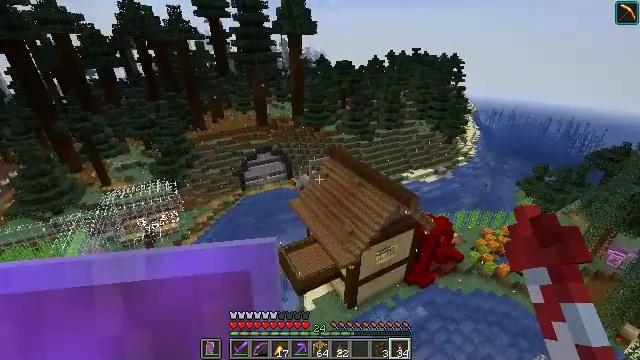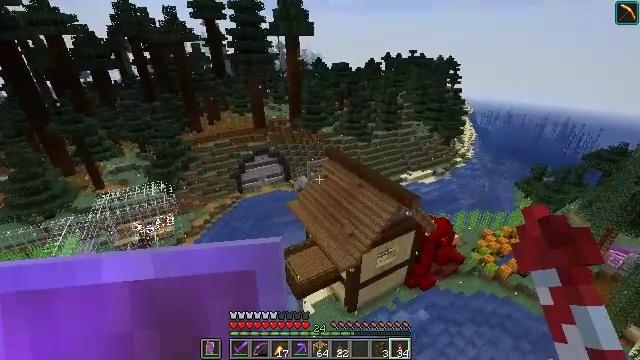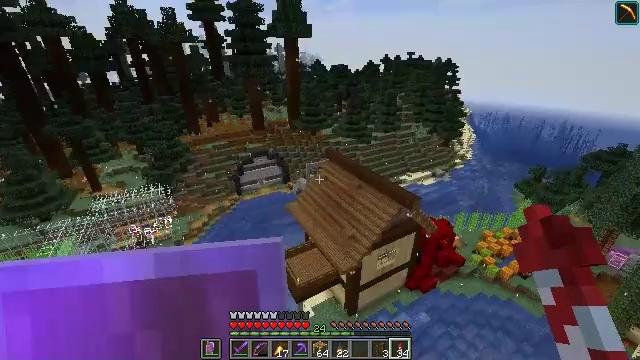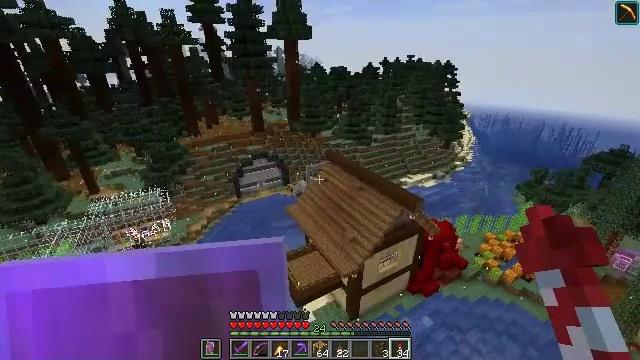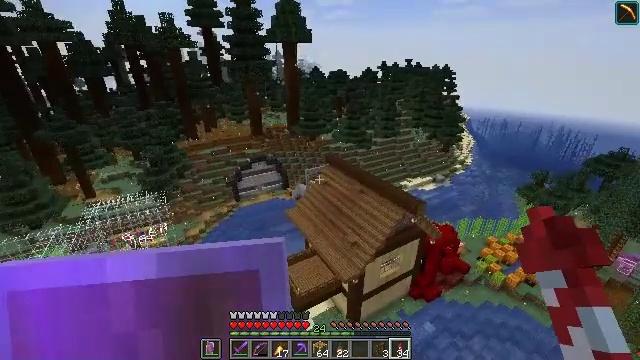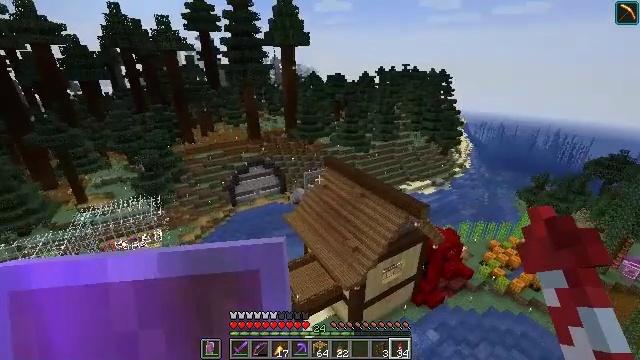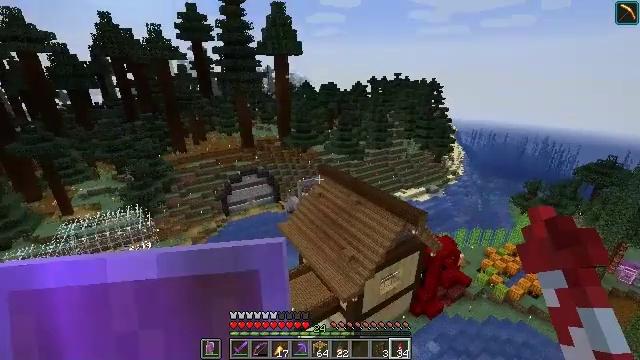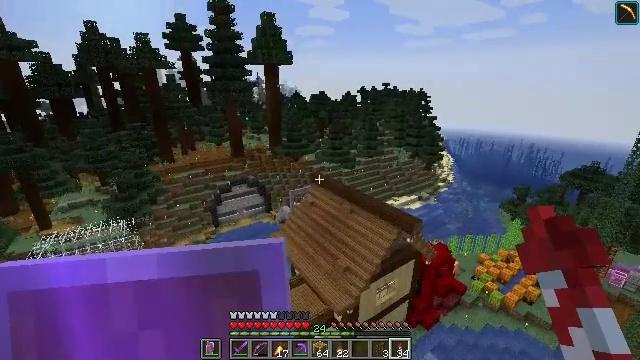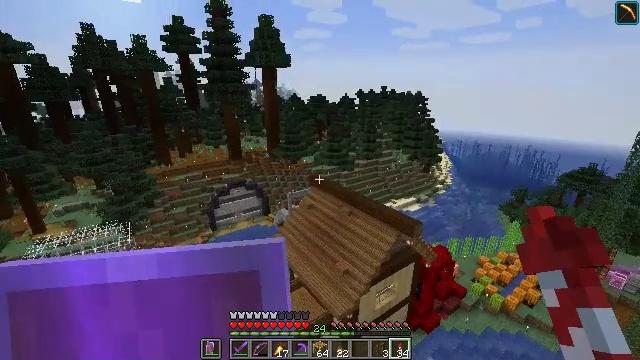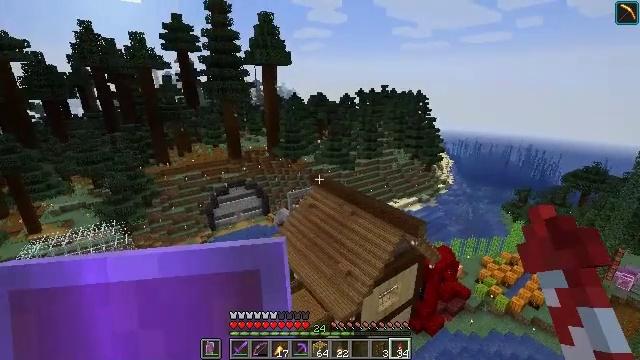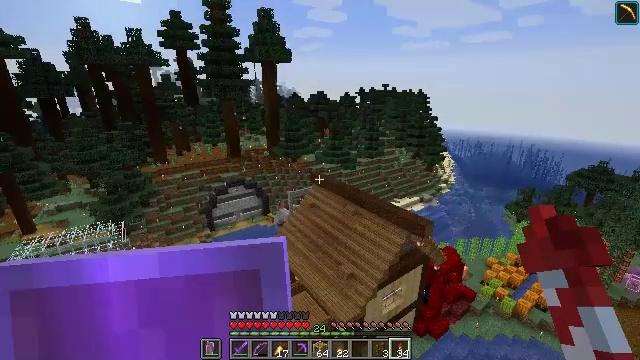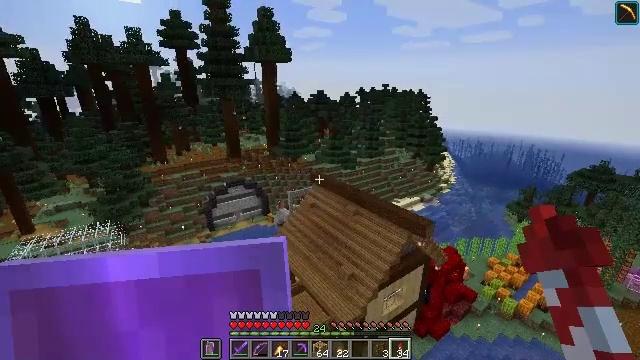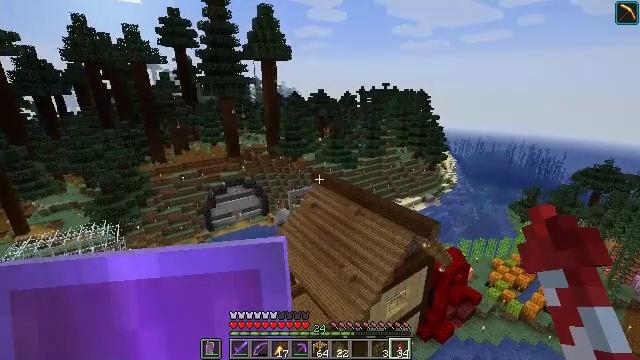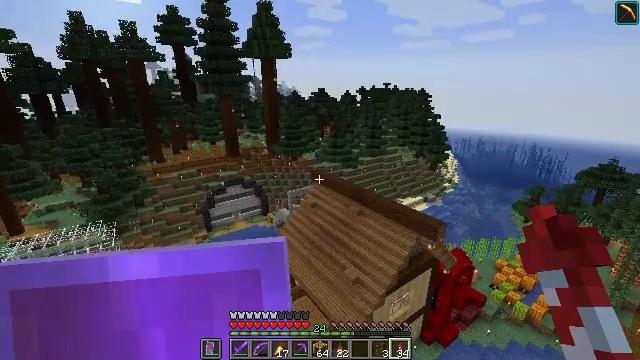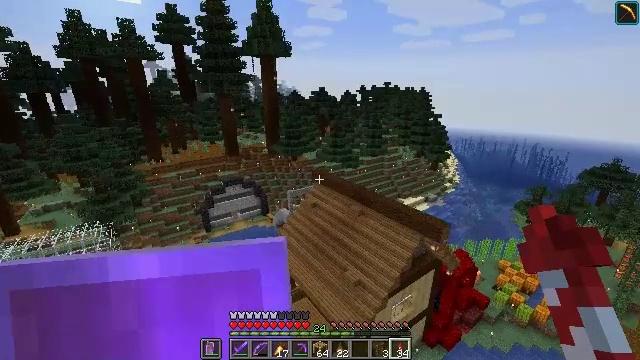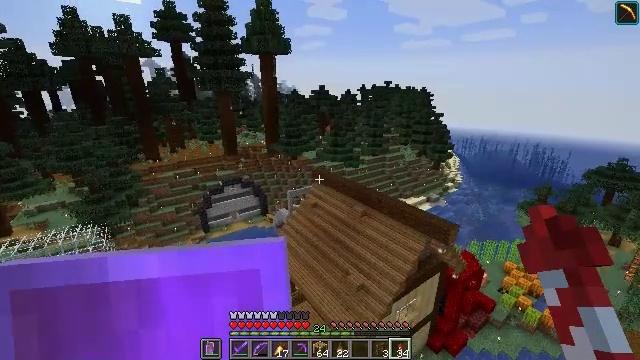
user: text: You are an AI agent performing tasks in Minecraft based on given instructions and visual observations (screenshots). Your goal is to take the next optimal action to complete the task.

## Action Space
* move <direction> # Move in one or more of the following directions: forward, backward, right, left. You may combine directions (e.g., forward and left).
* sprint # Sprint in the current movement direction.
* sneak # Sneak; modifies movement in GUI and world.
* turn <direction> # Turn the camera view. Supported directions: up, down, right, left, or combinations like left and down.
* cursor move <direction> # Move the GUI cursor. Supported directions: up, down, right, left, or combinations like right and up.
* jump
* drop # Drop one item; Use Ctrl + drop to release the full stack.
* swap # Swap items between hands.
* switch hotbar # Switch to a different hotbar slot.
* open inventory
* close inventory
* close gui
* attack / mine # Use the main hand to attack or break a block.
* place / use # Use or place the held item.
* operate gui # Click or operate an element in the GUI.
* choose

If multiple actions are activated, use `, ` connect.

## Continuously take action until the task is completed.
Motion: motion action
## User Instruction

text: Open a crafting table to make a brown carpet.
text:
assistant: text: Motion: no_op
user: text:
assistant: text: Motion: no_op
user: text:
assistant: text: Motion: no_op
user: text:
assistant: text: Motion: no_op
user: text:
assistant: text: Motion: turn up
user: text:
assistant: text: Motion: turn right and up
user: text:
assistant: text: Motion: turn right and up
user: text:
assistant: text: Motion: no_op
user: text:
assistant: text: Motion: no_op
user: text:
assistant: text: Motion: no_op
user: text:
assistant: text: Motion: no_op
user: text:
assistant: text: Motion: no_op
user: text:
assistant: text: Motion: no_op
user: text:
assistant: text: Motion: no_op
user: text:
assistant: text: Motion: no_op
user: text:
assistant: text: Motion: no_op
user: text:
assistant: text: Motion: no_op
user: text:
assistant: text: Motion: no_op
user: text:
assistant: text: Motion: no_op
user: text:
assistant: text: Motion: no_op
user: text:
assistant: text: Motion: no_op
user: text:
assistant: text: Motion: no_op
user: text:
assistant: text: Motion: no_op
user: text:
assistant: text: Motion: no_op
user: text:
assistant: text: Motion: no_op
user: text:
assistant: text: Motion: no_op
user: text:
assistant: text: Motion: no_op
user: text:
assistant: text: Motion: no_op
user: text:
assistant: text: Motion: no_op
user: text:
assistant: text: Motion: no_op